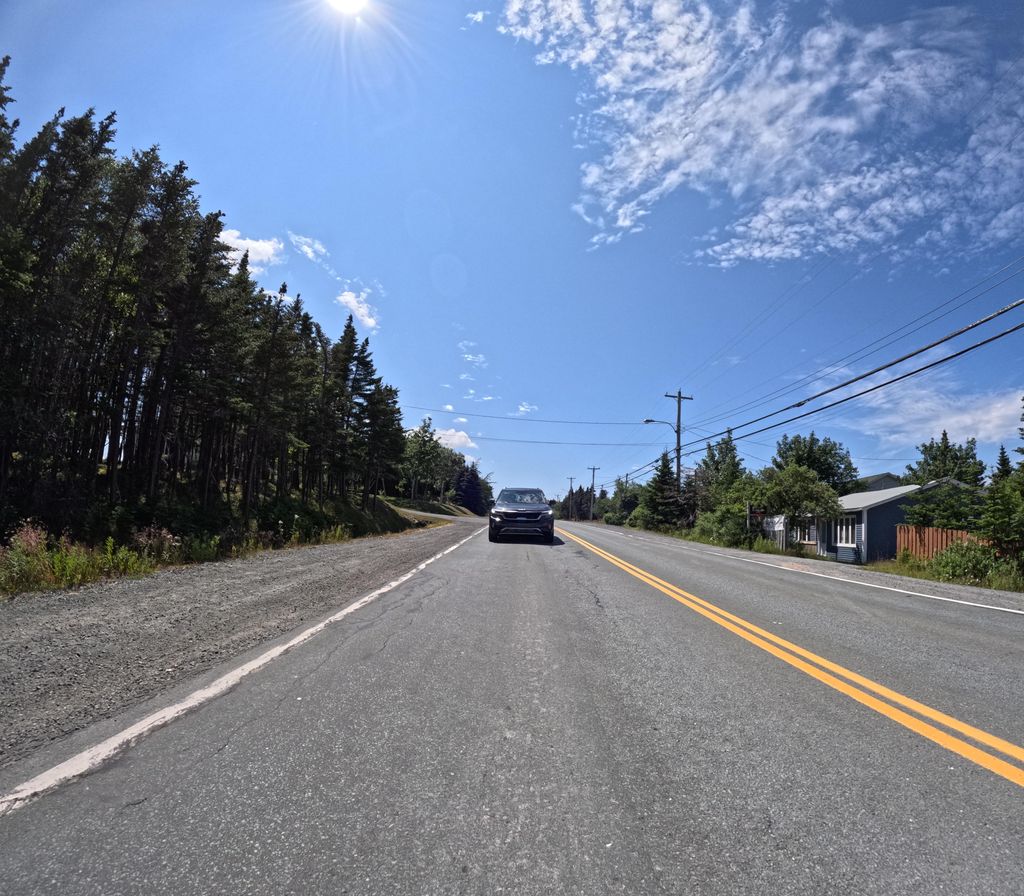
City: st_johns